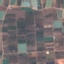
Land use / land cover: PermanentCrop